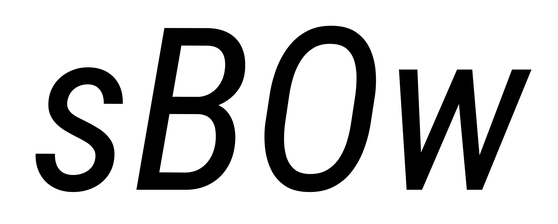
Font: Roboto-Italic_Condensed_Italic